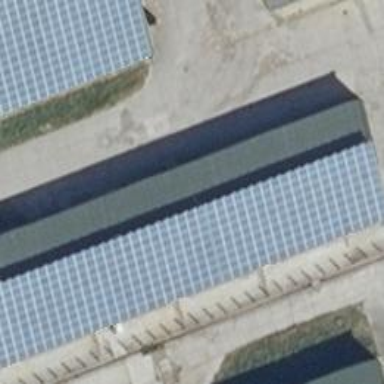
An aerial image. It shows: Building equipped with small solar photovoltaic panel for electricity generation.